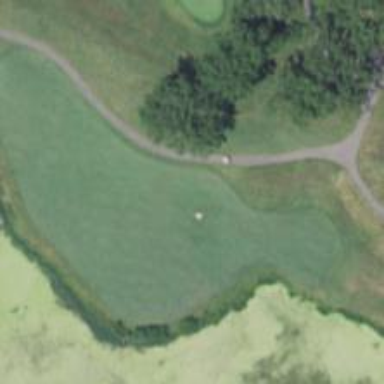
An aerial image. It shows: Path designated for golf carts.